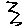
Label: zigzag